Interaction volume radius: 10 \u00c5
Interaction volume height: 10 \u00c5
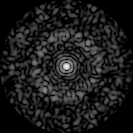
Disorder parameter: 0.8592